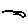
Label: bird